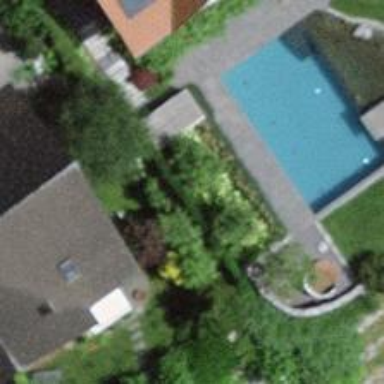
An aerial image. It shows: Swimming pool located in leisure land.